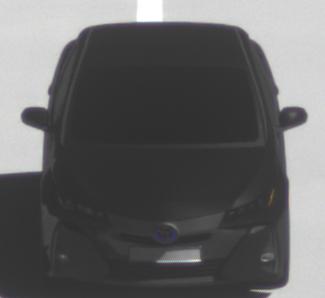
Make: Toyota
Model: Prius 1.8 Plug-In Hybrid
Detailed model: Prius (XW5) Plug-In
Model produced from: 2019/07
Model produced until: 2020/07
Doors: 5
Color: black
Road condition: dry road
Daytime: midday
Contrast: high contrast